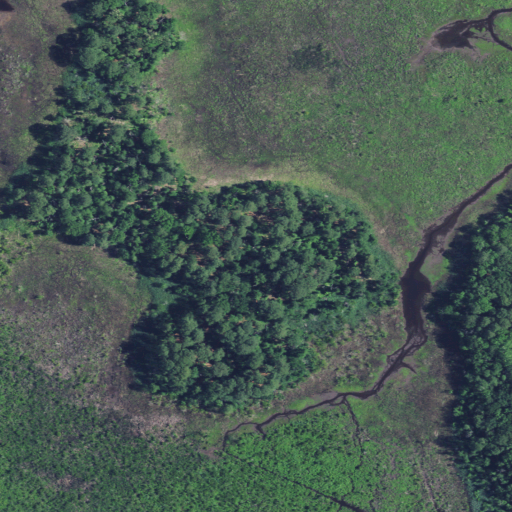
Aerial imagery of island in Delaware named Horse Island containing woody wetlands and mixed forest